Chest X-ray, PA view. Patient: 57 years old, sex M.
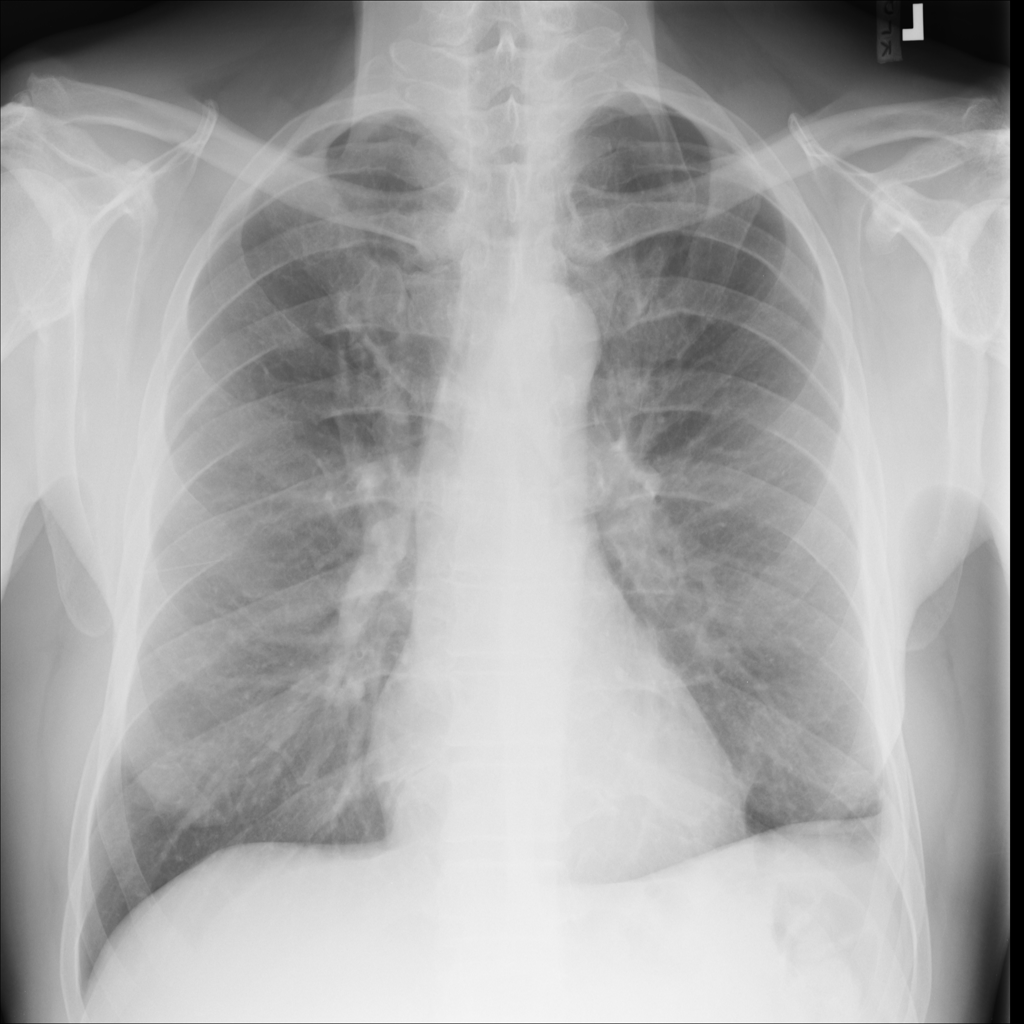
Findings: No Finding